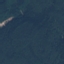
Land use / land cover: Forest